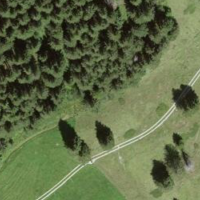
EUNIS habitat code: 25
Species observed at this site:
Aglais urticae
Aporia crataegi